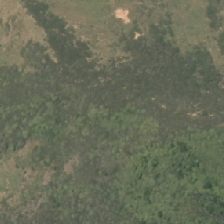
Land cover: manuka_kanuka